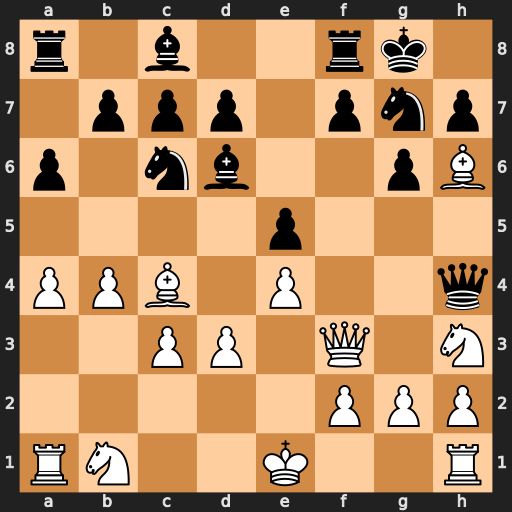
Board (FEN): r1b2rk1/1ppp1pnp/p1nb2pB/4p3/PPB1P2q/2PP1Q1N/5PPP/RN2K2R
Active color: w
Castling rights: KQ
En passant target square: -
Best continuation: Bg5 Qxg5 Nxg5